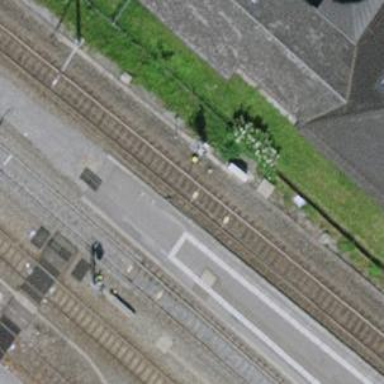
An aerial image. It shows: Railway signal.